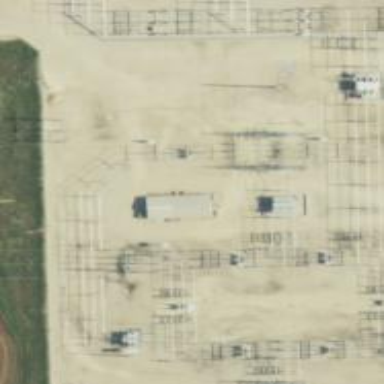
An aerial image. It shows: Switch used for power control.